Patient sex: F
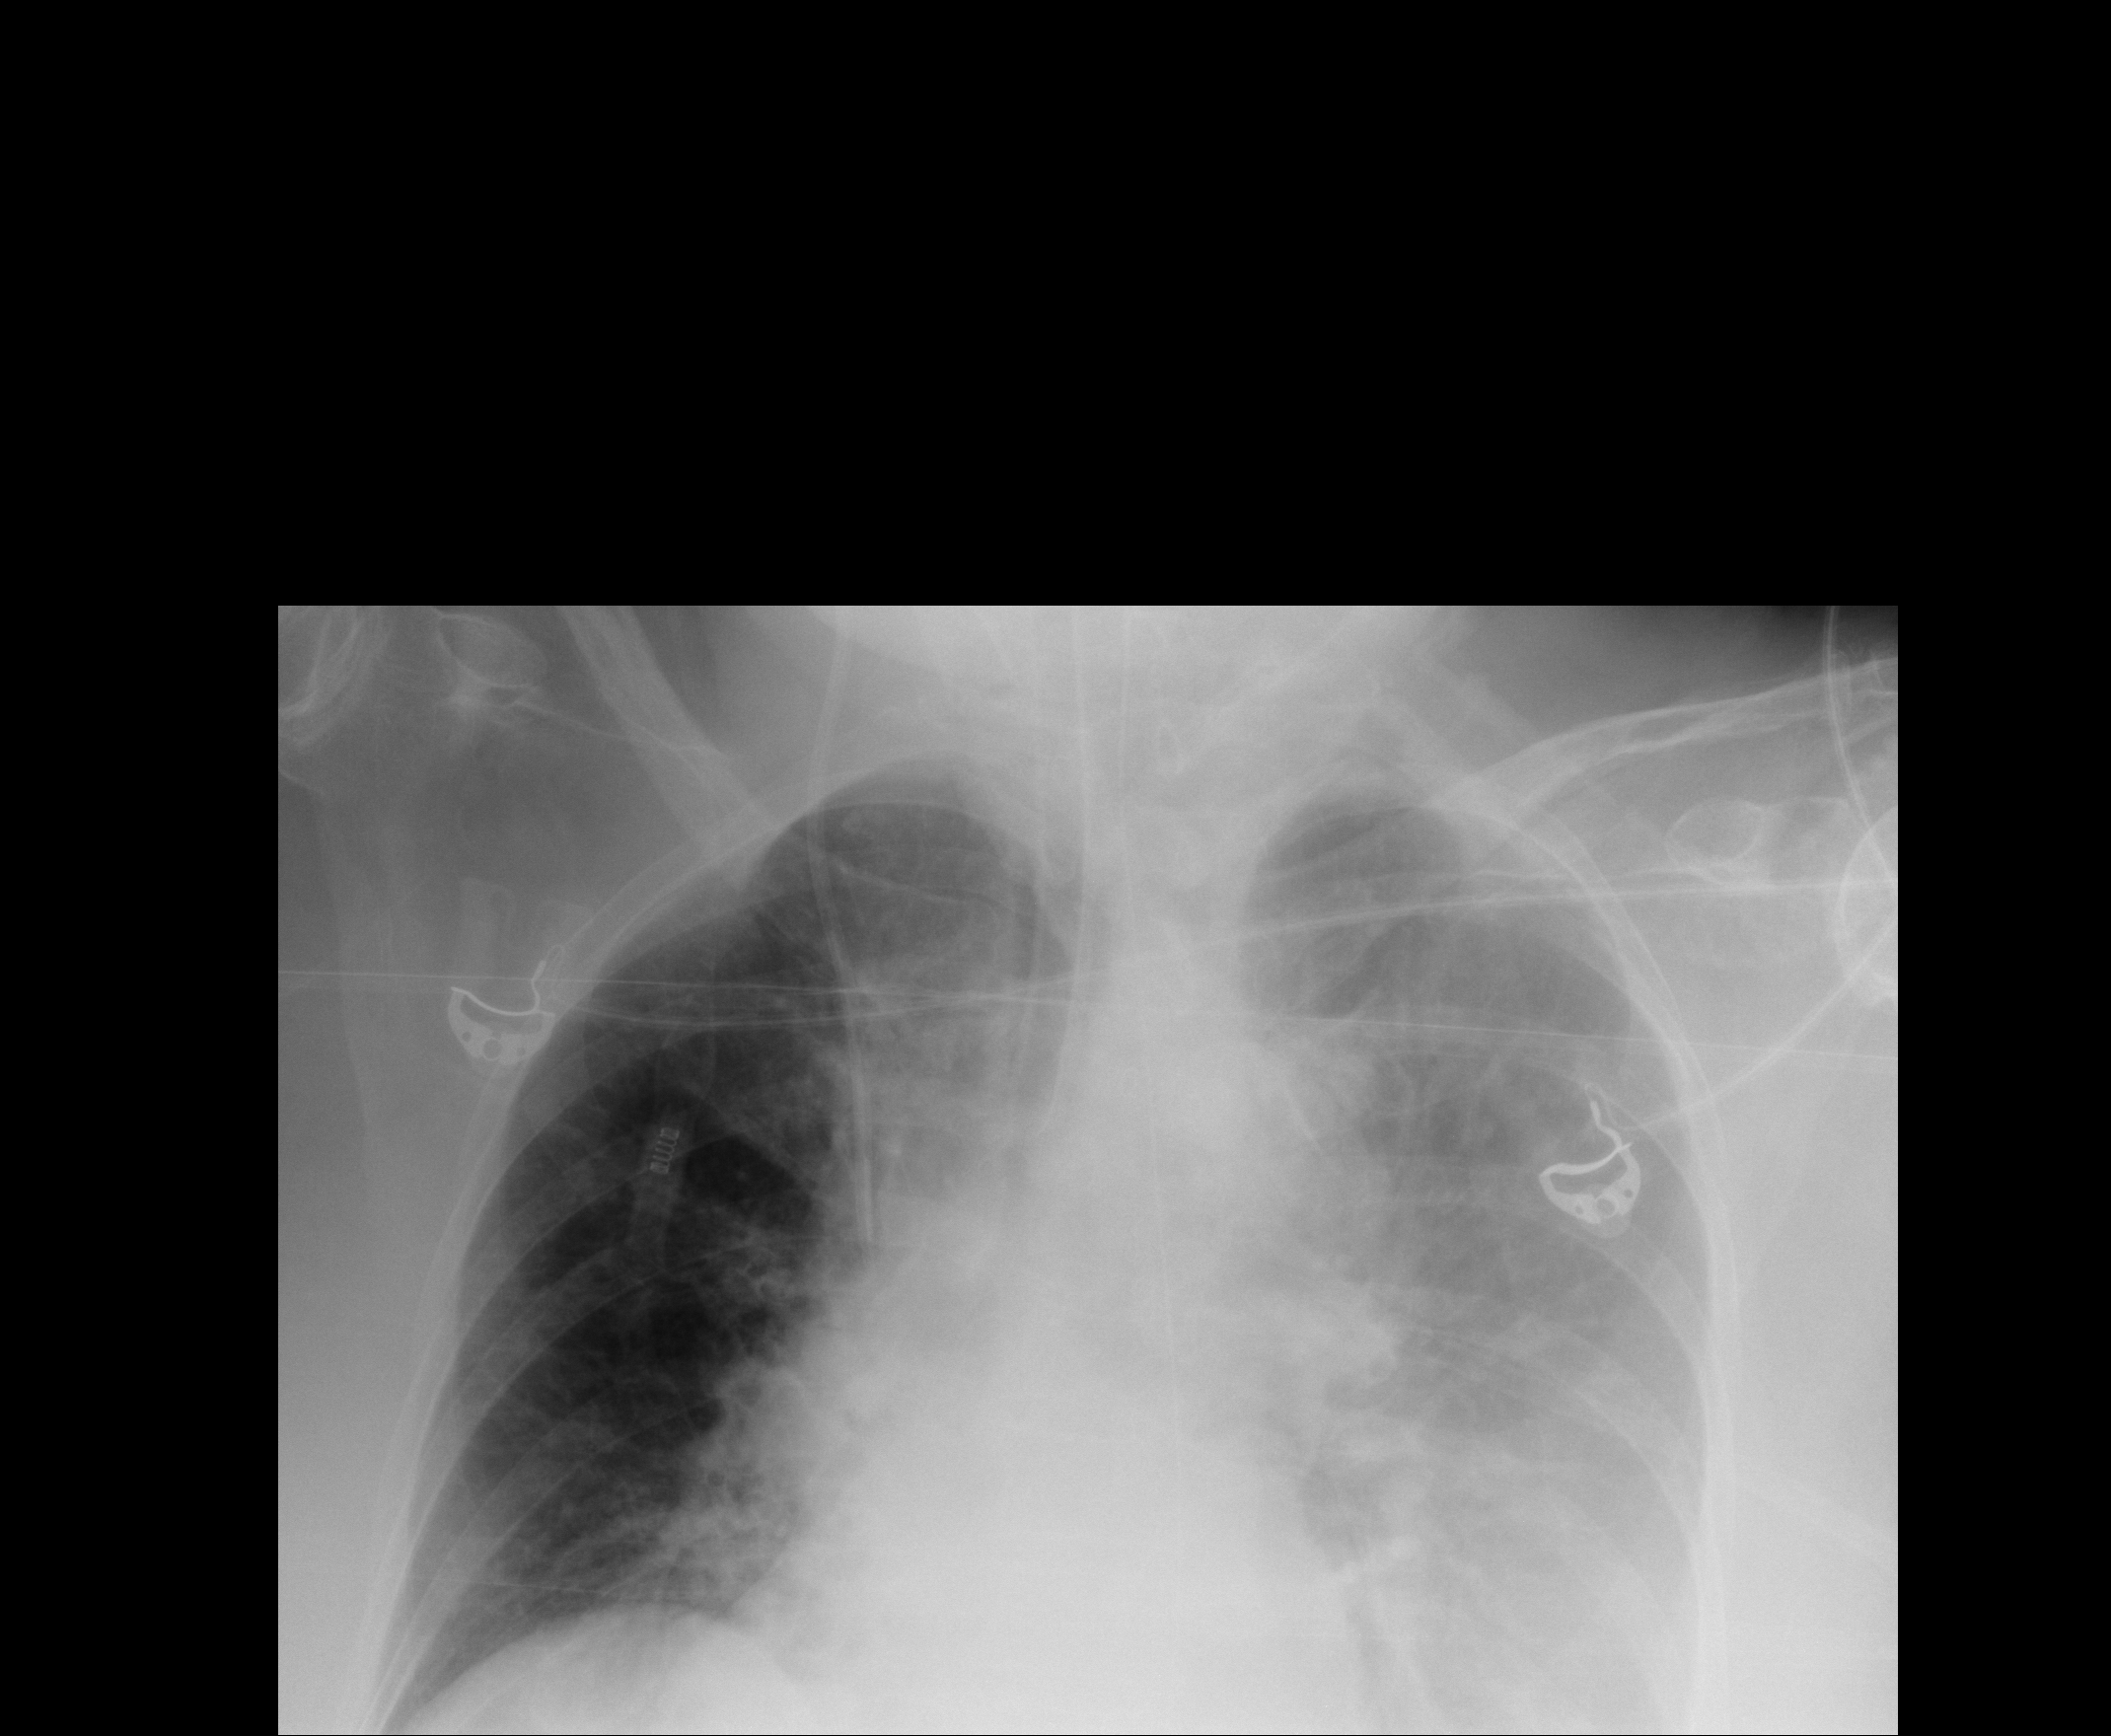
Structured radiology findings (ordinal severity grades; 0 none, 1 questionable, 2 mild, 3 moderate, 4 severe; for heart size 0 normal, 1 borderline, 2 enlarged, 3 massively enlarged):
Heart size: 0
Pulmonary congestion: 0
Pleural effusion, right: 0
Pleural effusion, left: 2
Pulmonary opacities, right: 2
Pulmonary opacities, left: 2
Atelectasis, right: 2
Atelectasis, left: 2